The plot is a Hilbert-envelope spectrum of a rotating bearing's acceleration signal, annotated with the bearing's characteristic defect frequencies. Diagnose the bearing from this image, choosing from: normal, inner_race, outer_race, ball.
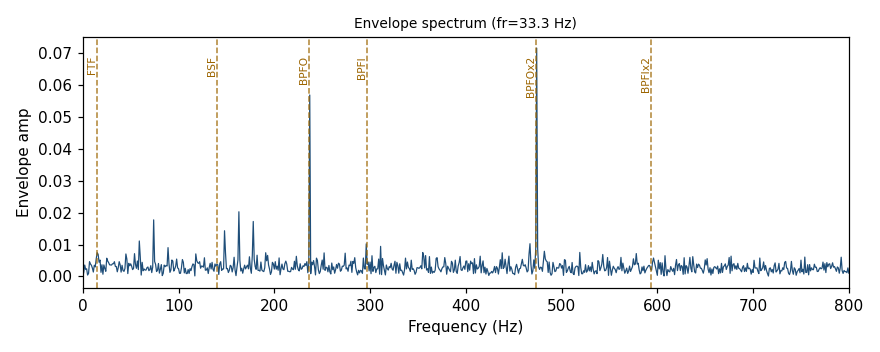
Answer: outer_race